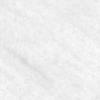
Label: no_change